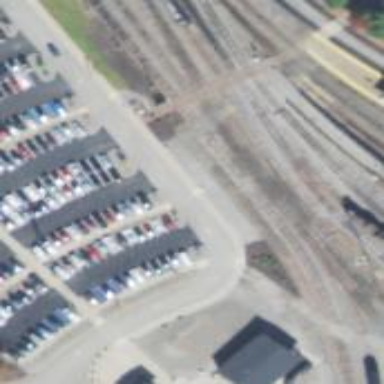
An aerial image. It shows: Preserved railway yard.